Interaction volume radius: 10 \u00c5
Interaction volume height: 10 \u00c5
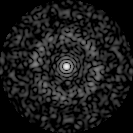
Disorder parameter: 0.834